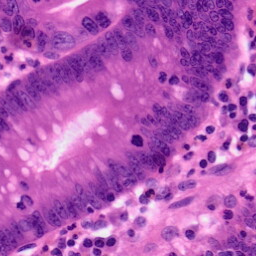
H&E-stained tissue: Pancreatic